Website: macys
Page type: gifting
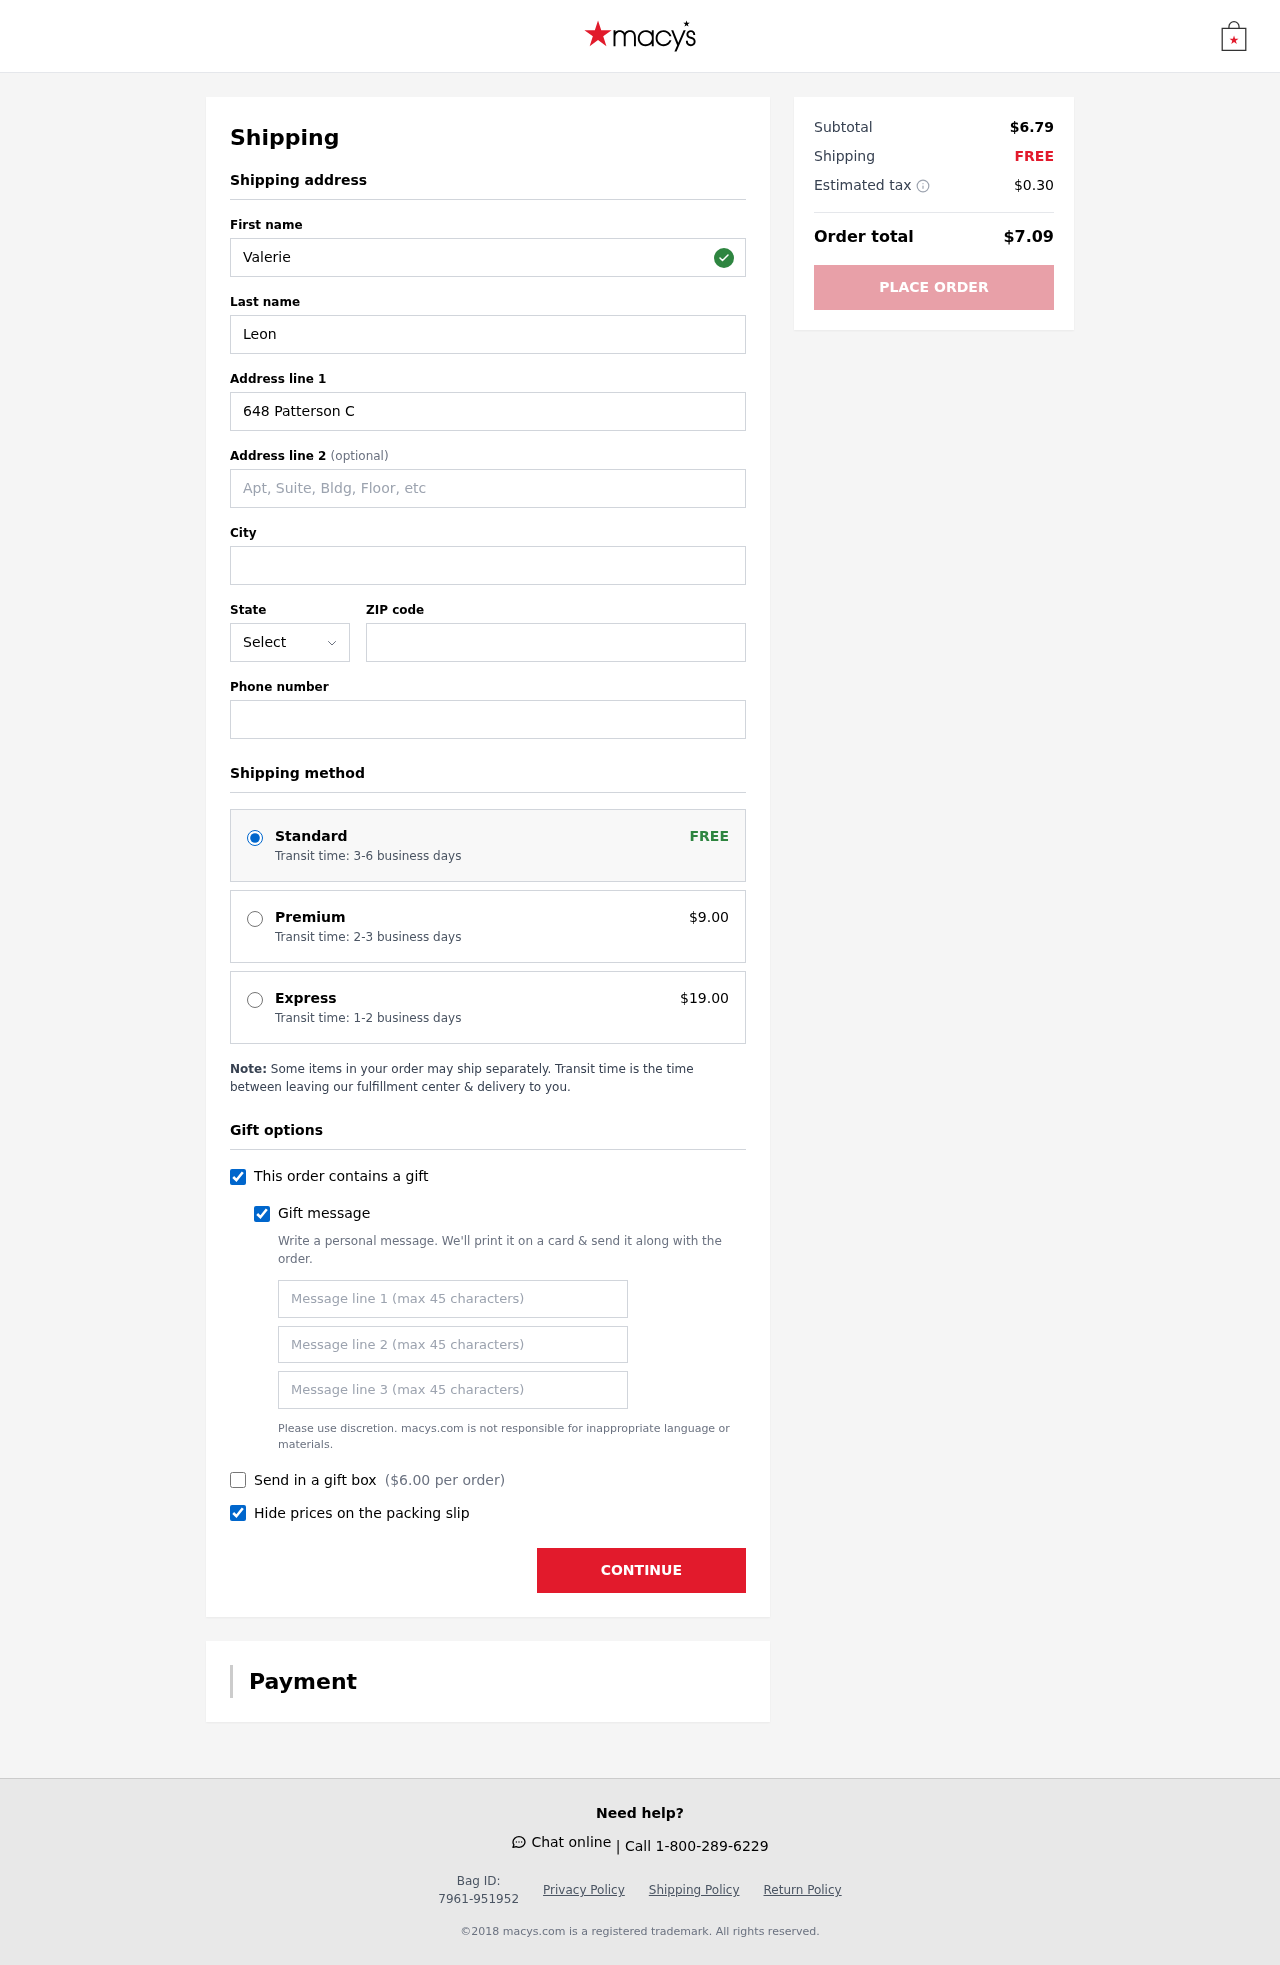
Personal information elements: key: PII_STATE_ABBR
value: MA
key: PII_FIRSTNAME
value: Valerie
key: PII_LASTNAME
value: Leon
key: PII_STREET
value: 648 Patterson Centers Suite 185
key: PII_STREET2
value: Suite 894
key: PII_CITY
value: North Crystalton
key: PII_POSTCODE
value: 60576
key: PII_PHONE
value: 8829423164
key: PII_GIFT_MESSAGE
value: Happy snacking, James! I thought these would make a fun little treat to add some joy to your day. Enjoy!  Valerie
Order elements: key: ORDER_SHIPPING_STANDARD
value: Transit time: 3-6 business days
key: ORDER_SHIPPING_PREMIUM
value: Transit time: 2-3 business days
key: ORDER_SHIPPING_PREMIUM_PRICE
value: $9.00
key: ORDER_SHIPPING_EXPRESS
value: Transit time: 1-2 business days
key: ORDER_SHIPPING_EXPRESS_PRICE
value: $19.00
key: ORDER_GIFT_BOX_PRICE
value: $6.00
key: ORDER_SUBTOTAL
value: $6.79
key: ORDER_SHIPPING_COST
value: FREE
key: ORDER_TAX
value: $0.30
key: ORDER_TOTAL
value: $7.09